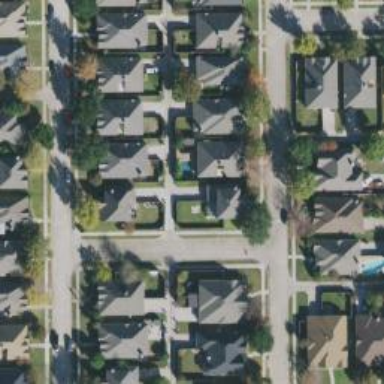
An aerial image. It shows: Residential road with separate sidewalk.